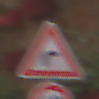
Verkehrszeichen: KurveRechts
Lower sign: Geschwindigkeit60
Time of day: MorningAfternoon
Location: Outdoor (Urban)
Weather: Clear
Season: NotSpecified
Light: Natural